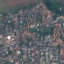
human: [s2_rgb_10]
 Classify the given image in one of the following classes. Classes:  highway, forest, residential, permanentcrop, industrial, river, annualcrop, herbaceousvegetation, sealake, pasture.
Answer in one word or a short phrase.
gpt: Residential